Question: I want the 'DecriptionLabel' (the Lorem Ipsum one) to have all the text inside it visible. As you can see, it is getting trimmed.
The two buttons should be under everything else, but in the case where 'DescriptionLabel' contains a small text, the buttons should stick to the bottom of the view.
This is why I chose a '>= 20' distance between the buttons and 'DescriptionLabel' if it makes any sense.
How can I solve the trimming of the text?
Thanks.
<URL>

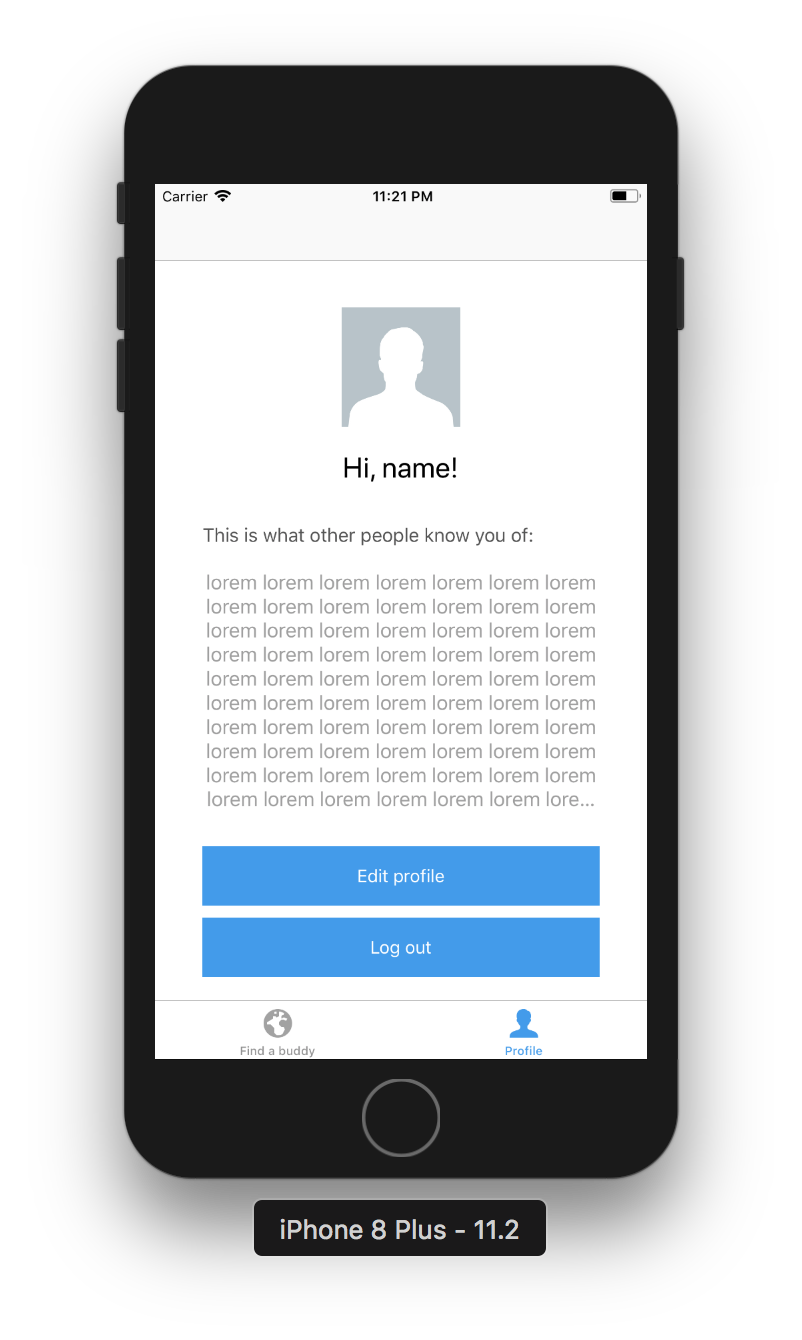
Answer: I was originally answering <URL>
The trick is that you set with (I use 750) than (Here I use default 1000)
The Label has to have number of lines set to 0. The height of the button should be set by height constraint (in this case is 50). The Container View Height constraint should be with low priority (in this case 250)
You should run the code to see actual result on device or simulator. Storyboard shows it a bit differently. For the current question:
<URL> The basic idea is the same. Button Down has the same constraints as Button from above answer without . There should be fixed vertical constraint between Button Up and Button Down. I am setting Button Up with fixed Height and setting trailing and leading constraint equal to trailing and leading of Button Down. The constraint is now